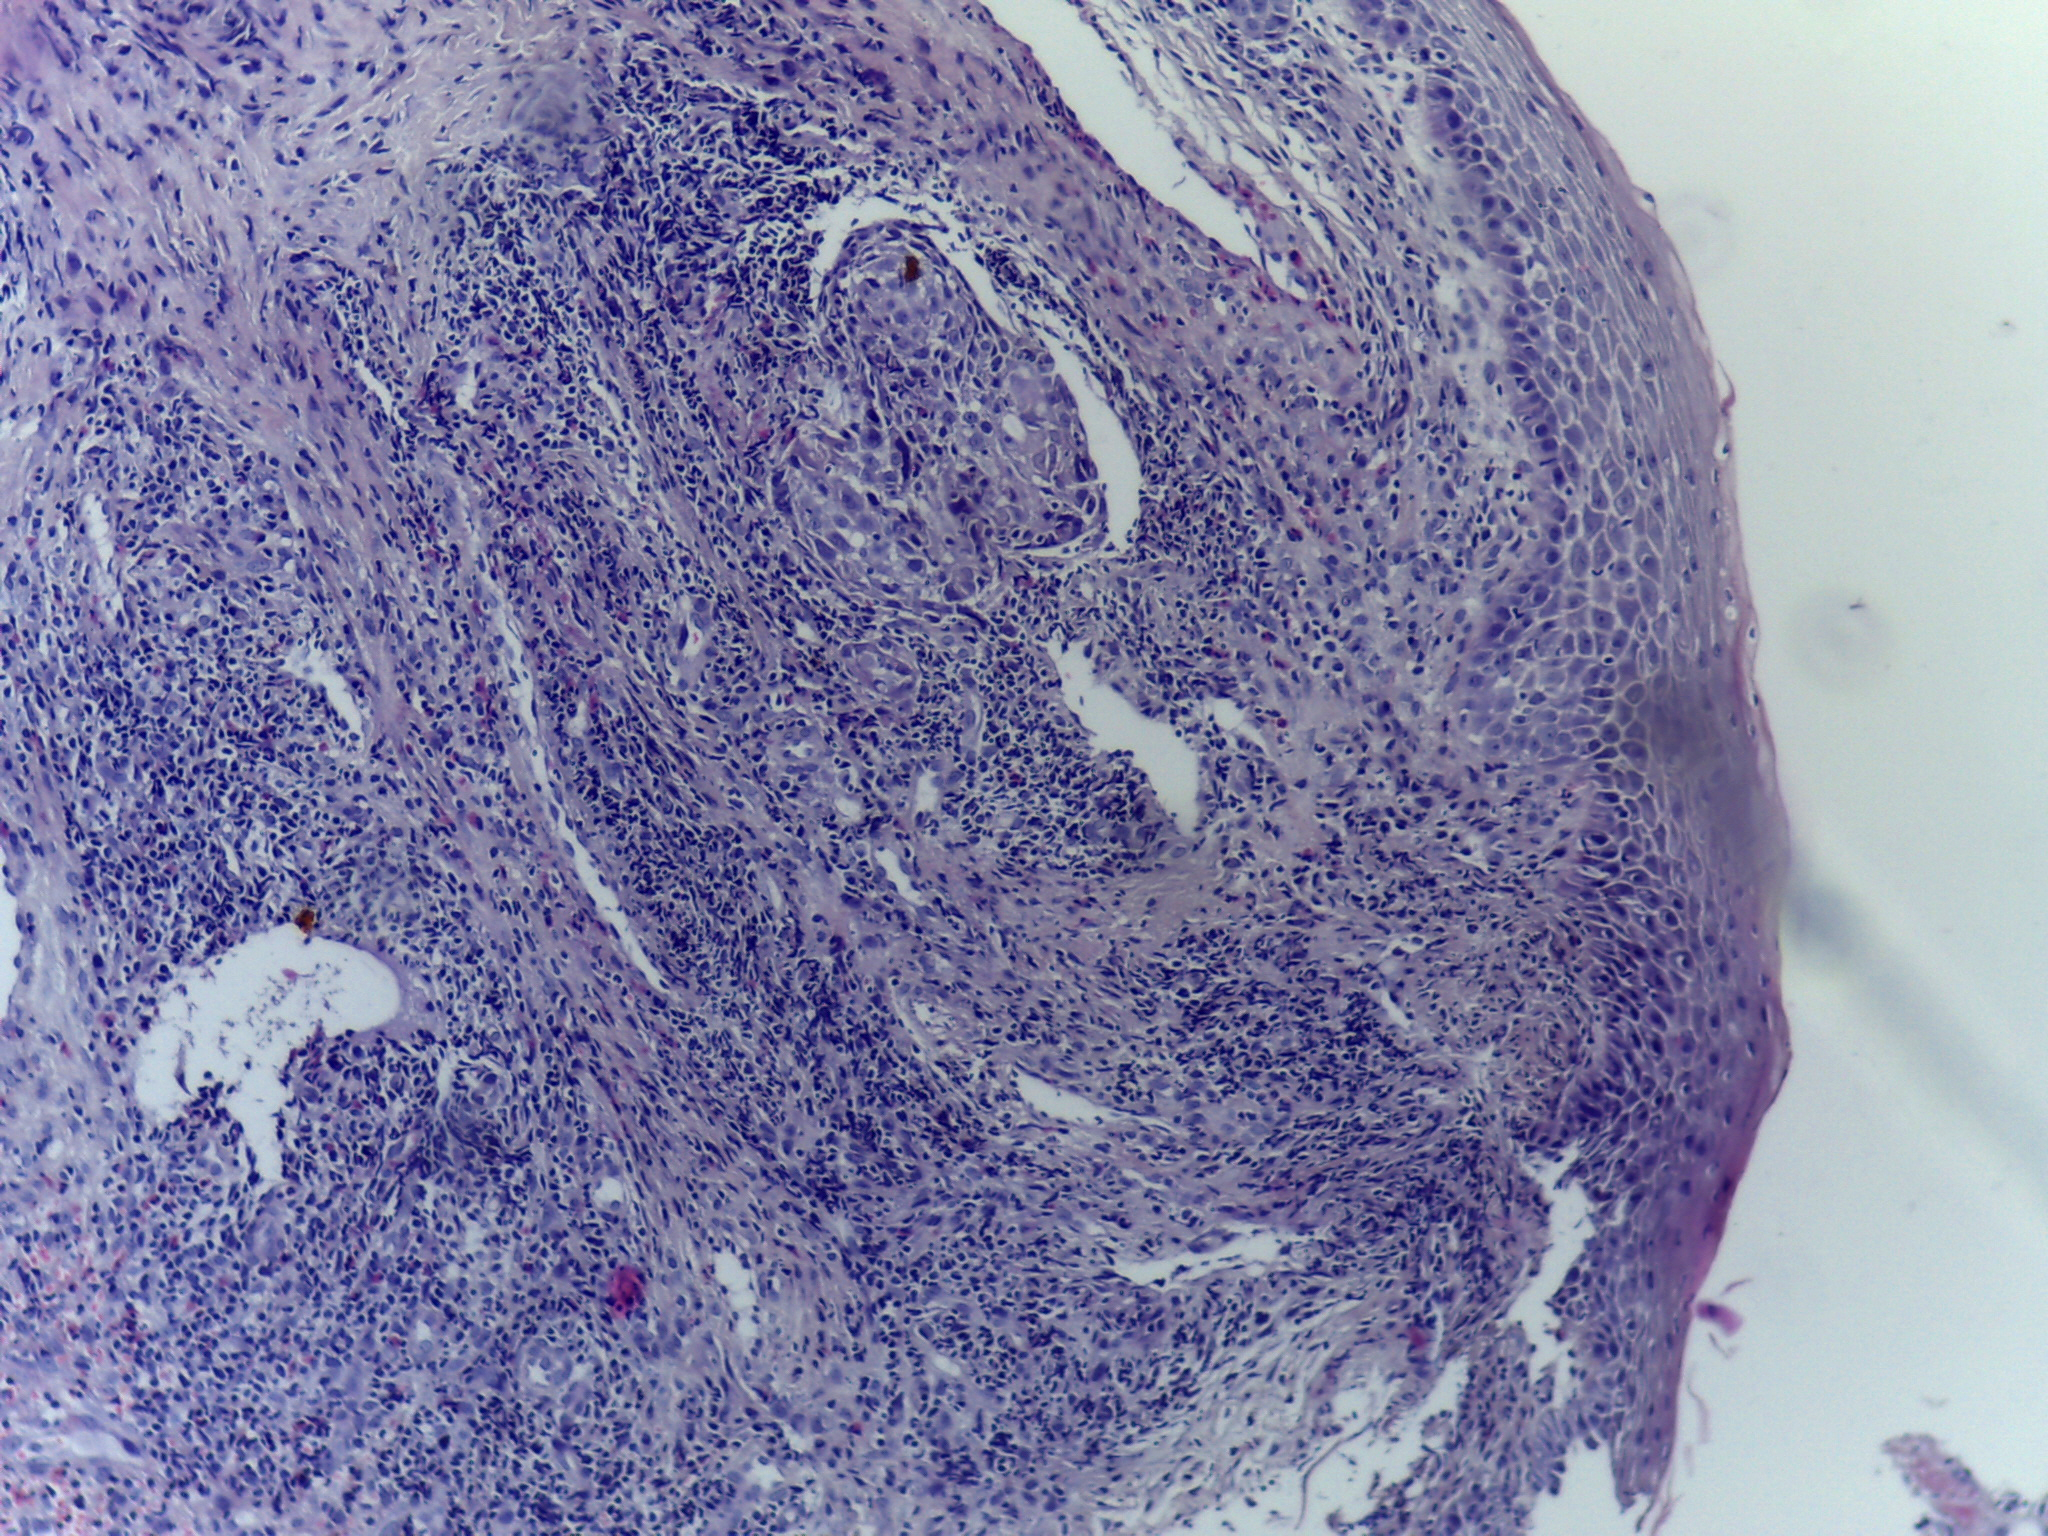
Diagnosis: OSCC